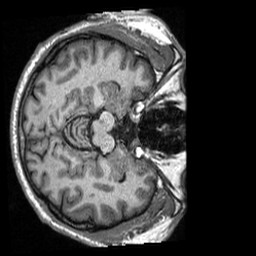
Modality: T1w
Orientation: axial
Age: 52
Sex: male
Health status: healthy
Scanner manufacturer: siemens
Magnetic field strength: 3 T
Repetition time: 2.3 s
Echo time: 0.00298 s